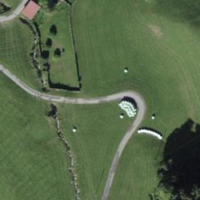
EUNIS habitat code: 24
Species observed at this site:
Silene dioica